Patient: sex M, age 55
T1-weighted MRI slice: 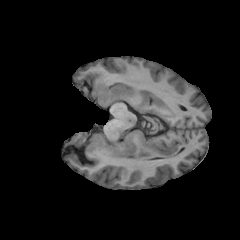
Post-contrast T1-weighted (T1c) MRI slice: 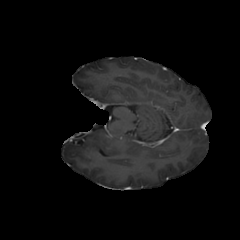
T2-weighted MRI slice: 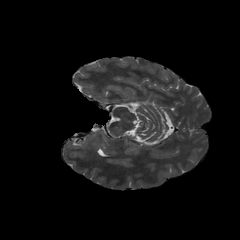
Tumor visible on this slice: no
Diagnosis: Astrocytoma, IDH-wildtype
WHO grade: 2